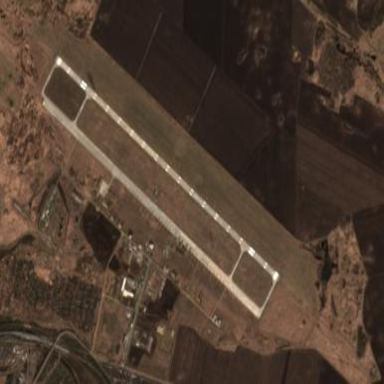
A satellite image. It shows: Military airfield within aerodrome. The area is surrounded by fence.